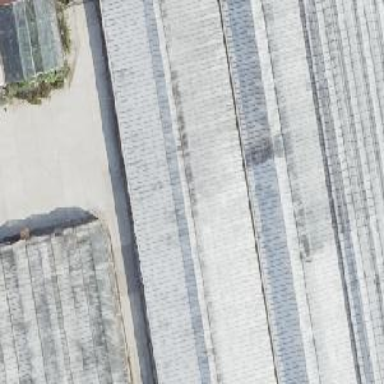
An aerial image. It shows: Greenhouse.